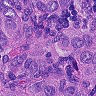
Metastatic tissue present: yes